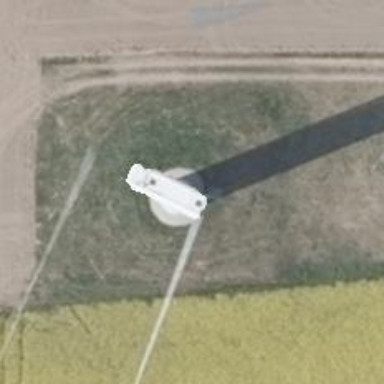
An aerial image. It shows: Wind power generator.